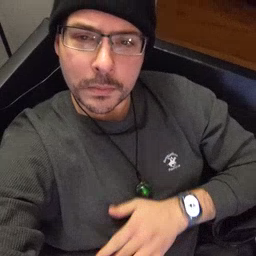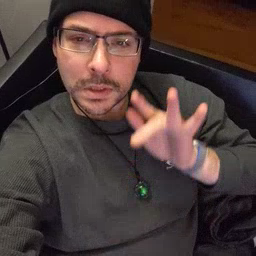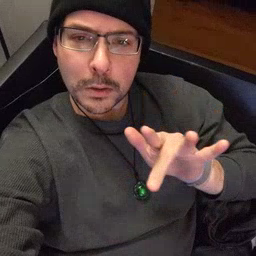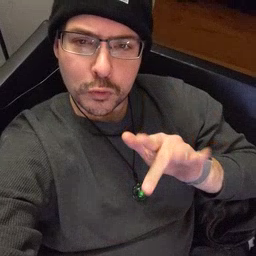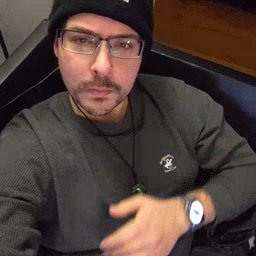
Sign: touch